Field crop: maize
Growth stage: 2
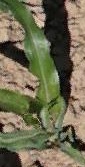
Species: maize